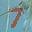
Label: 7